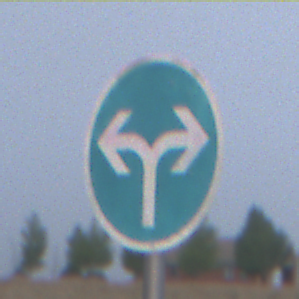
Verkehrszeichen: VorgeschriebeneFahrtrichtungRechtsOderLinks
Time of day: SunriseSunset
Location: Outdoor (Nature)
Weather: Overcast
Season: NotSpecified
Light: Natural